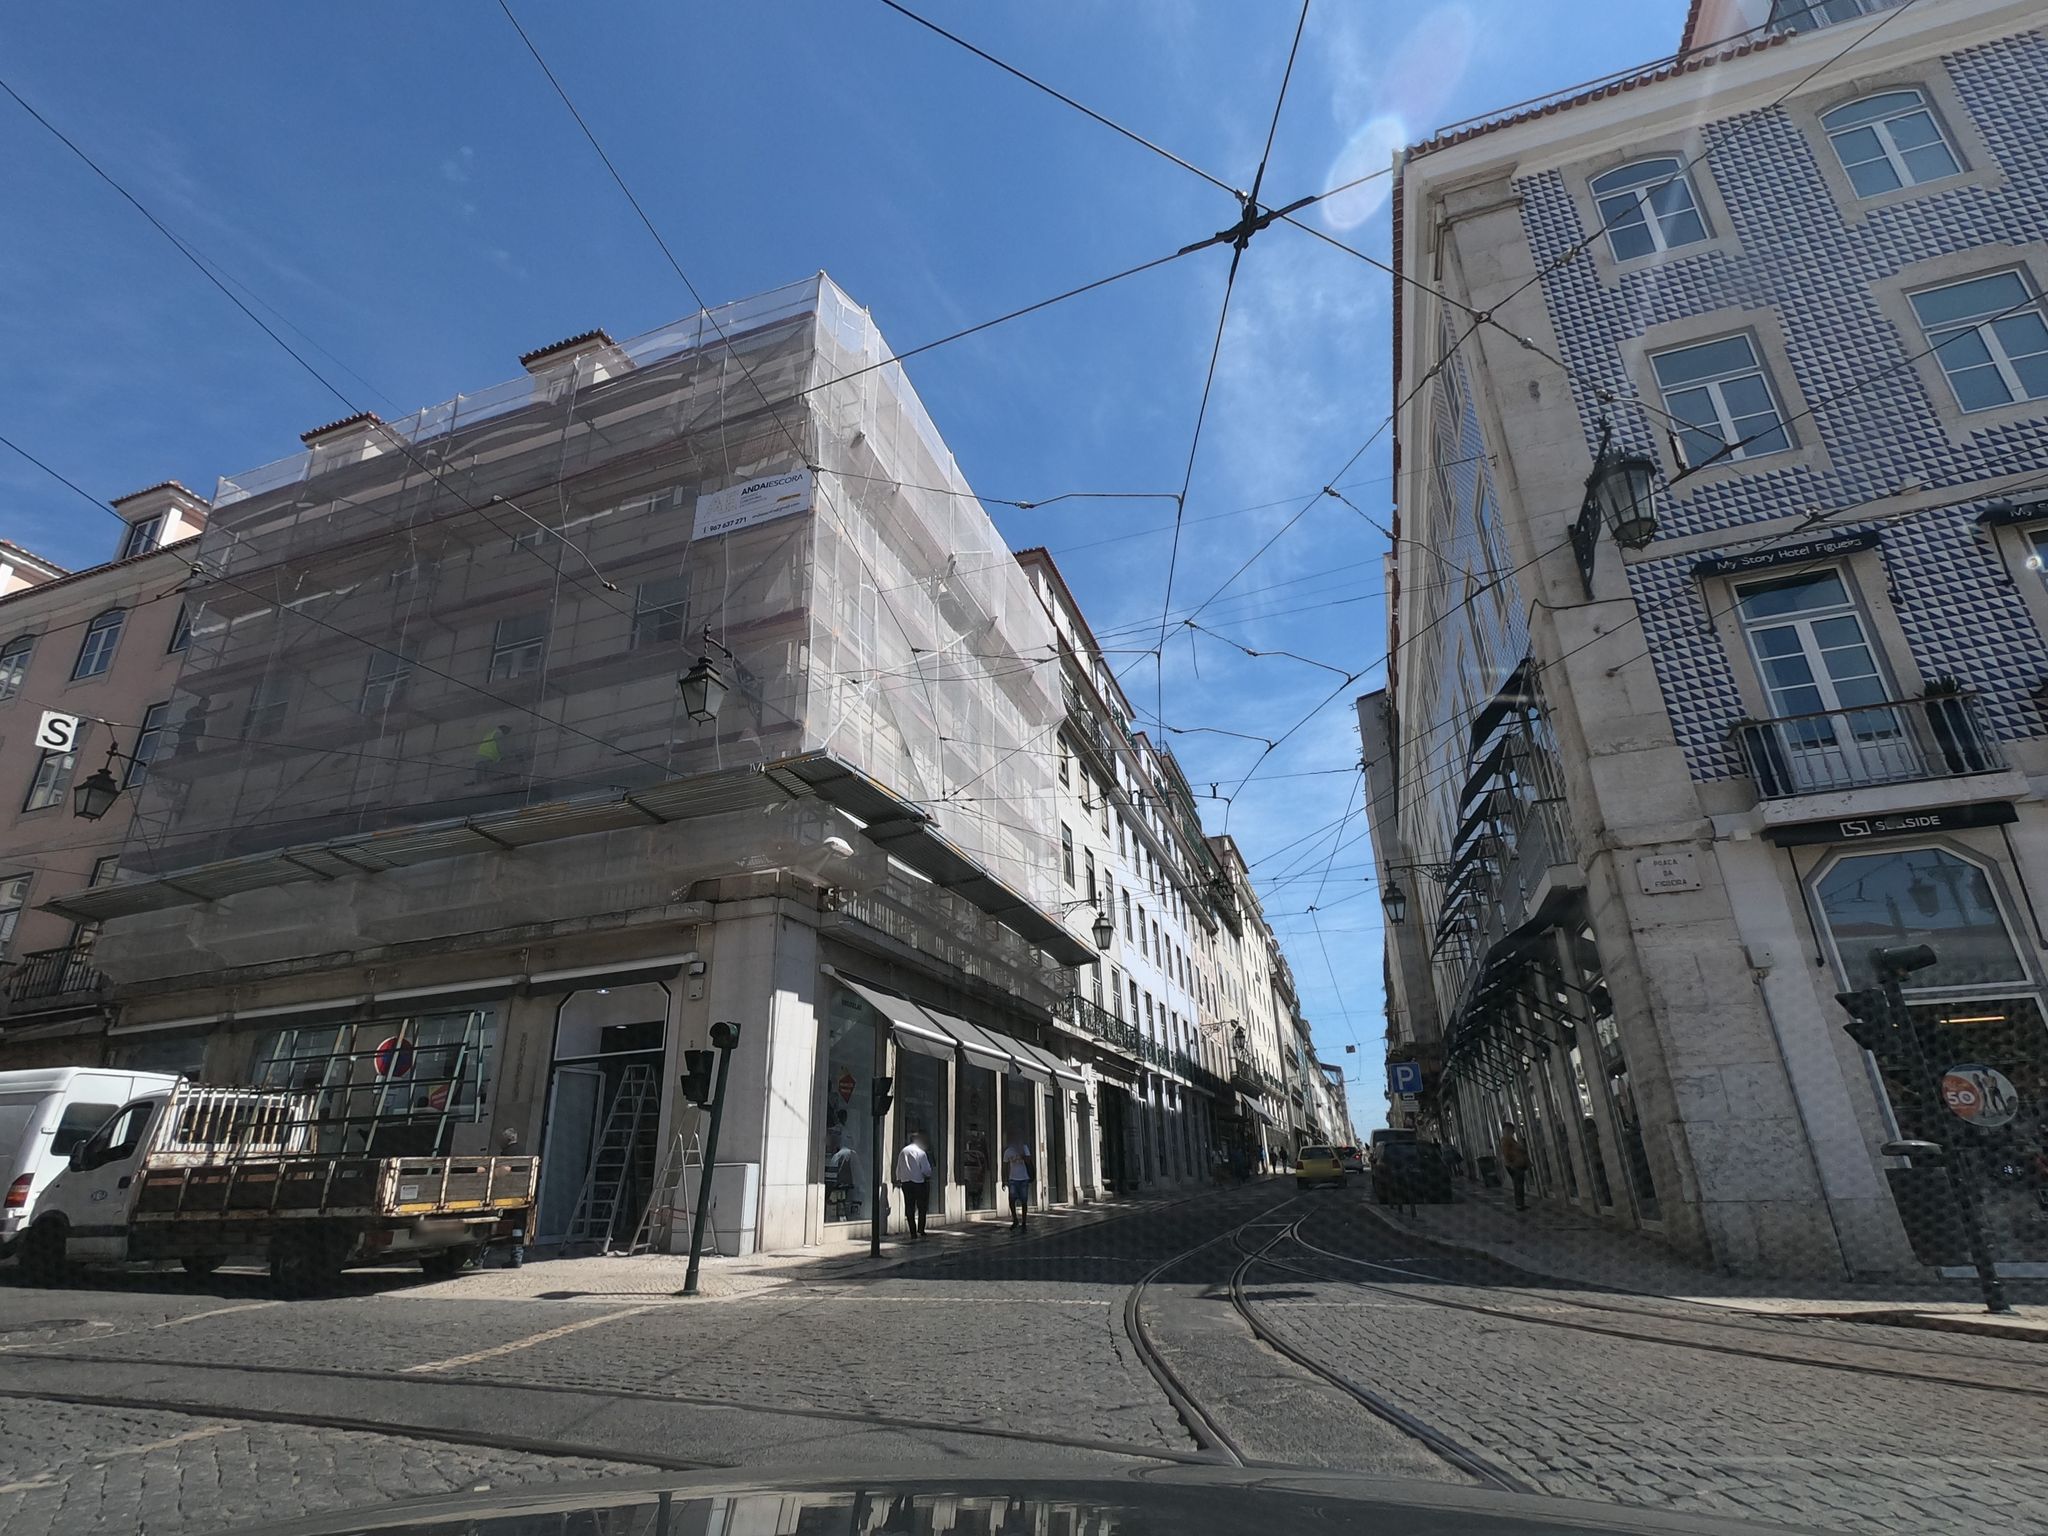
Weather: clear
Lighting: day
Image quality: good
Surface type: railway
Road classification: footway
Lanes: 2
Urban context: urban centre
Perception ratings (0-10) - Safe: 4.11, Lively: 5.83, Beautiful: 2.28, Boring: 5.55, Depressing: 7.85, Wealthy: 6.89